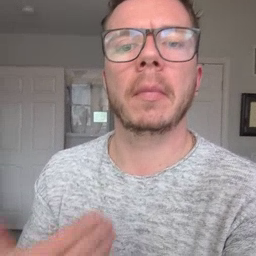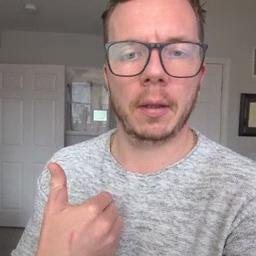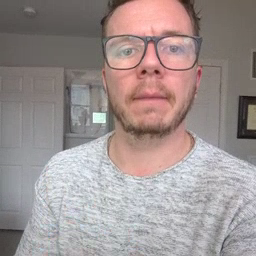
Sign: have